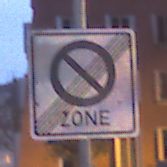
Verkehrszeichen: EndeEingeschraenktesHalteverbotZone
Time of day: Night
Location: Outdoor (Urban)
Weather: PartlyCloudy
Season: NotSpecified
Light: Artificial